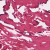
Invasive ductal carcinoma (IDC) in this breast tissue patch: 0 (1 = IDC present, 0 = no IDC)